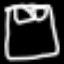
Label: bed